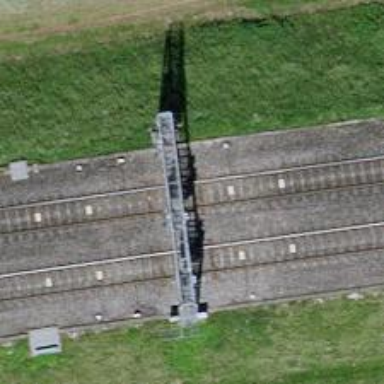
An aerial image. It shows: Railway signal.